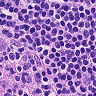
Metastatic tissue present: no